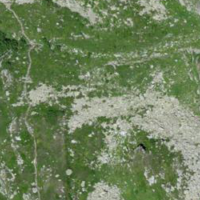
EUNIS habitat code: 31
Species observed at this site:
Primula hirsuta